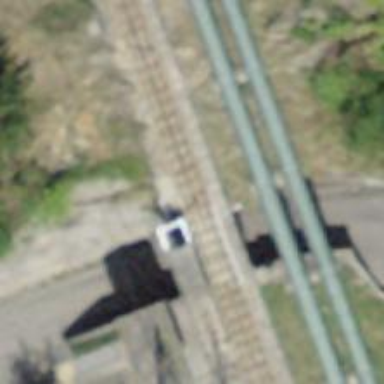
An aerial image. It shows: Funicular railway bridge.